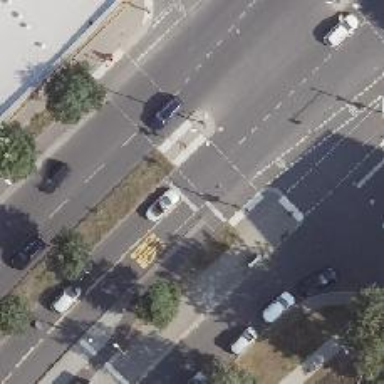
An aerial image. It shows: Road with traffic signals.